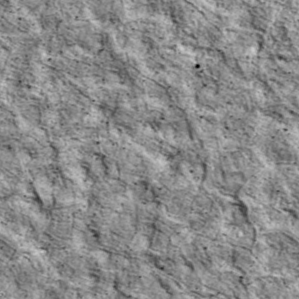
Label: non_frost